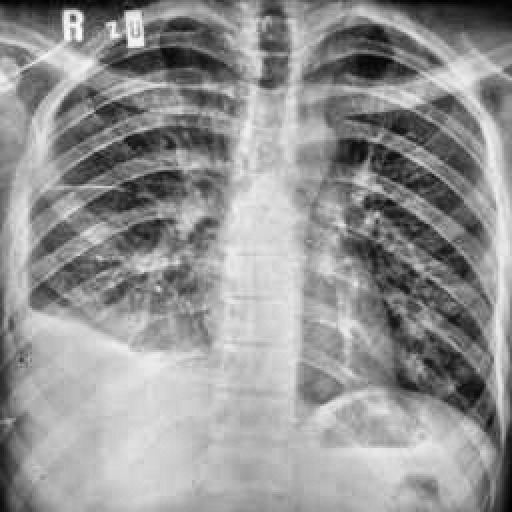
Finding: TUBERCULOSIS